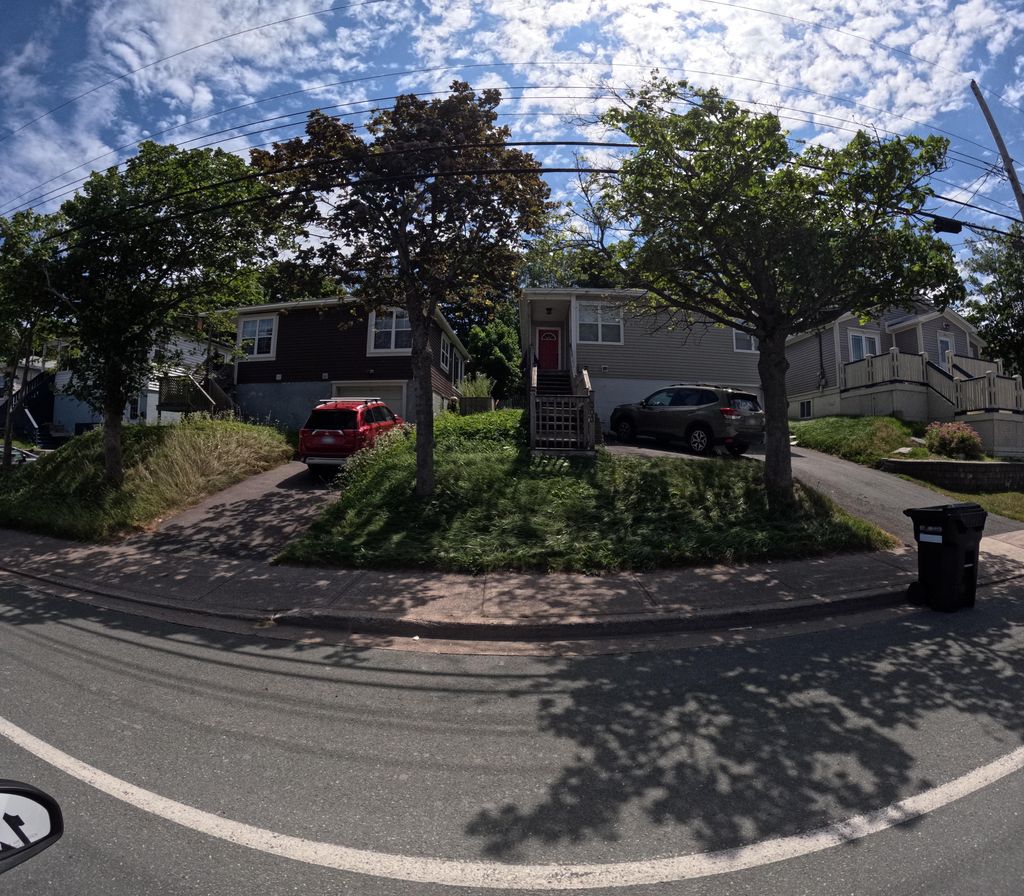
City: st_johns